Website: crate-barrel
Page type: account-selection
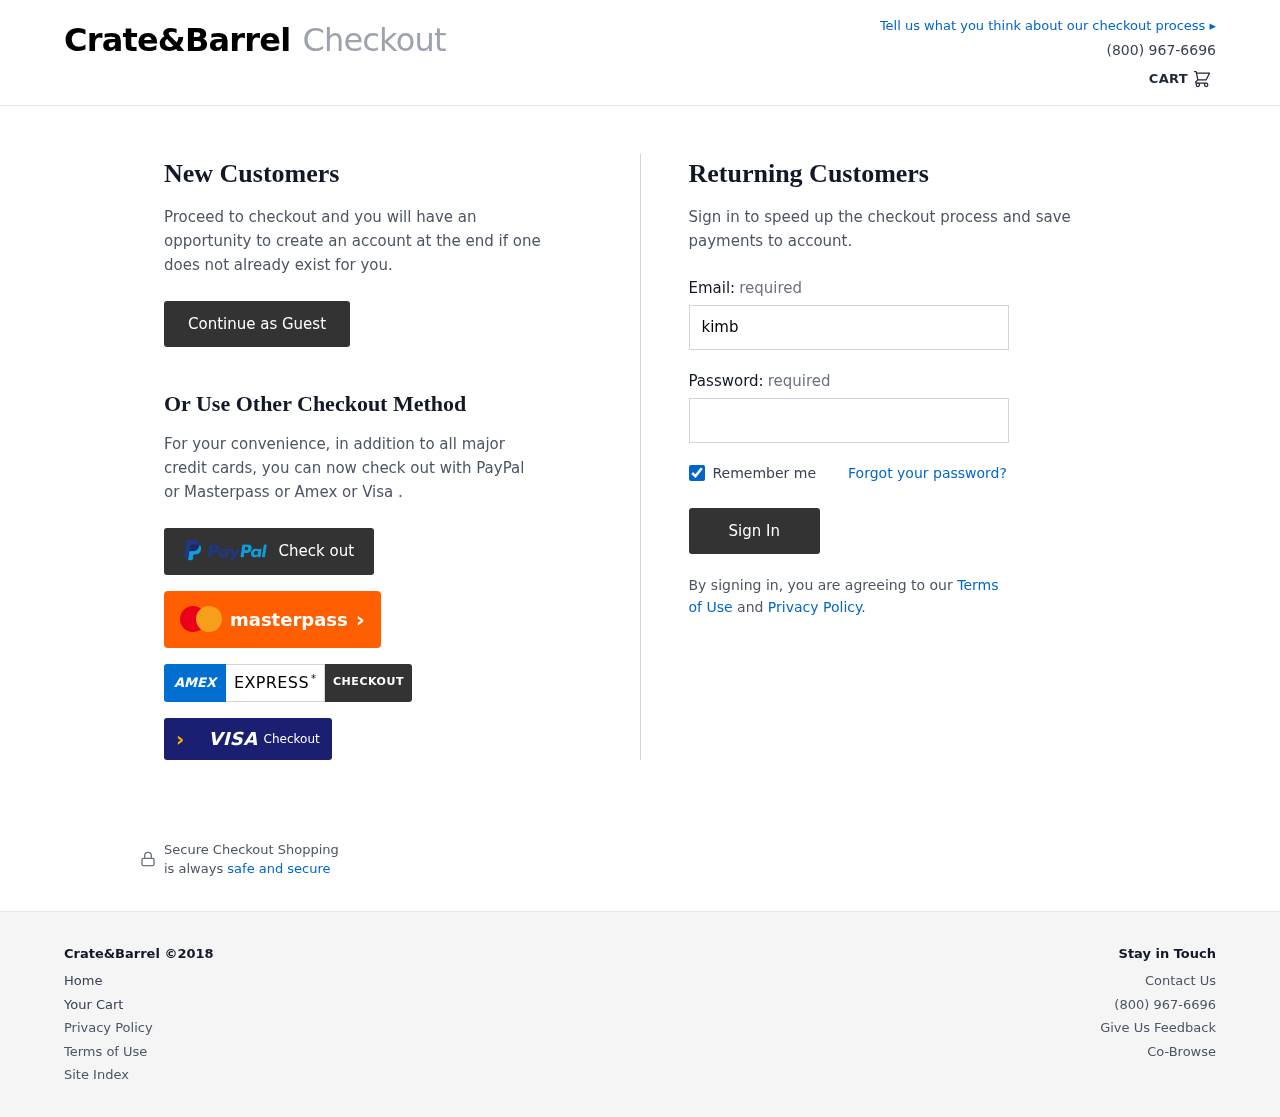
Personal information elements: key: PII_LOGIN_USERNAME
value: kimberlyherman75